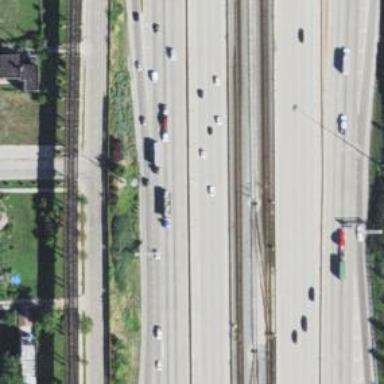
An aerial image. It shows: Motorway junction.